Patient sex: M
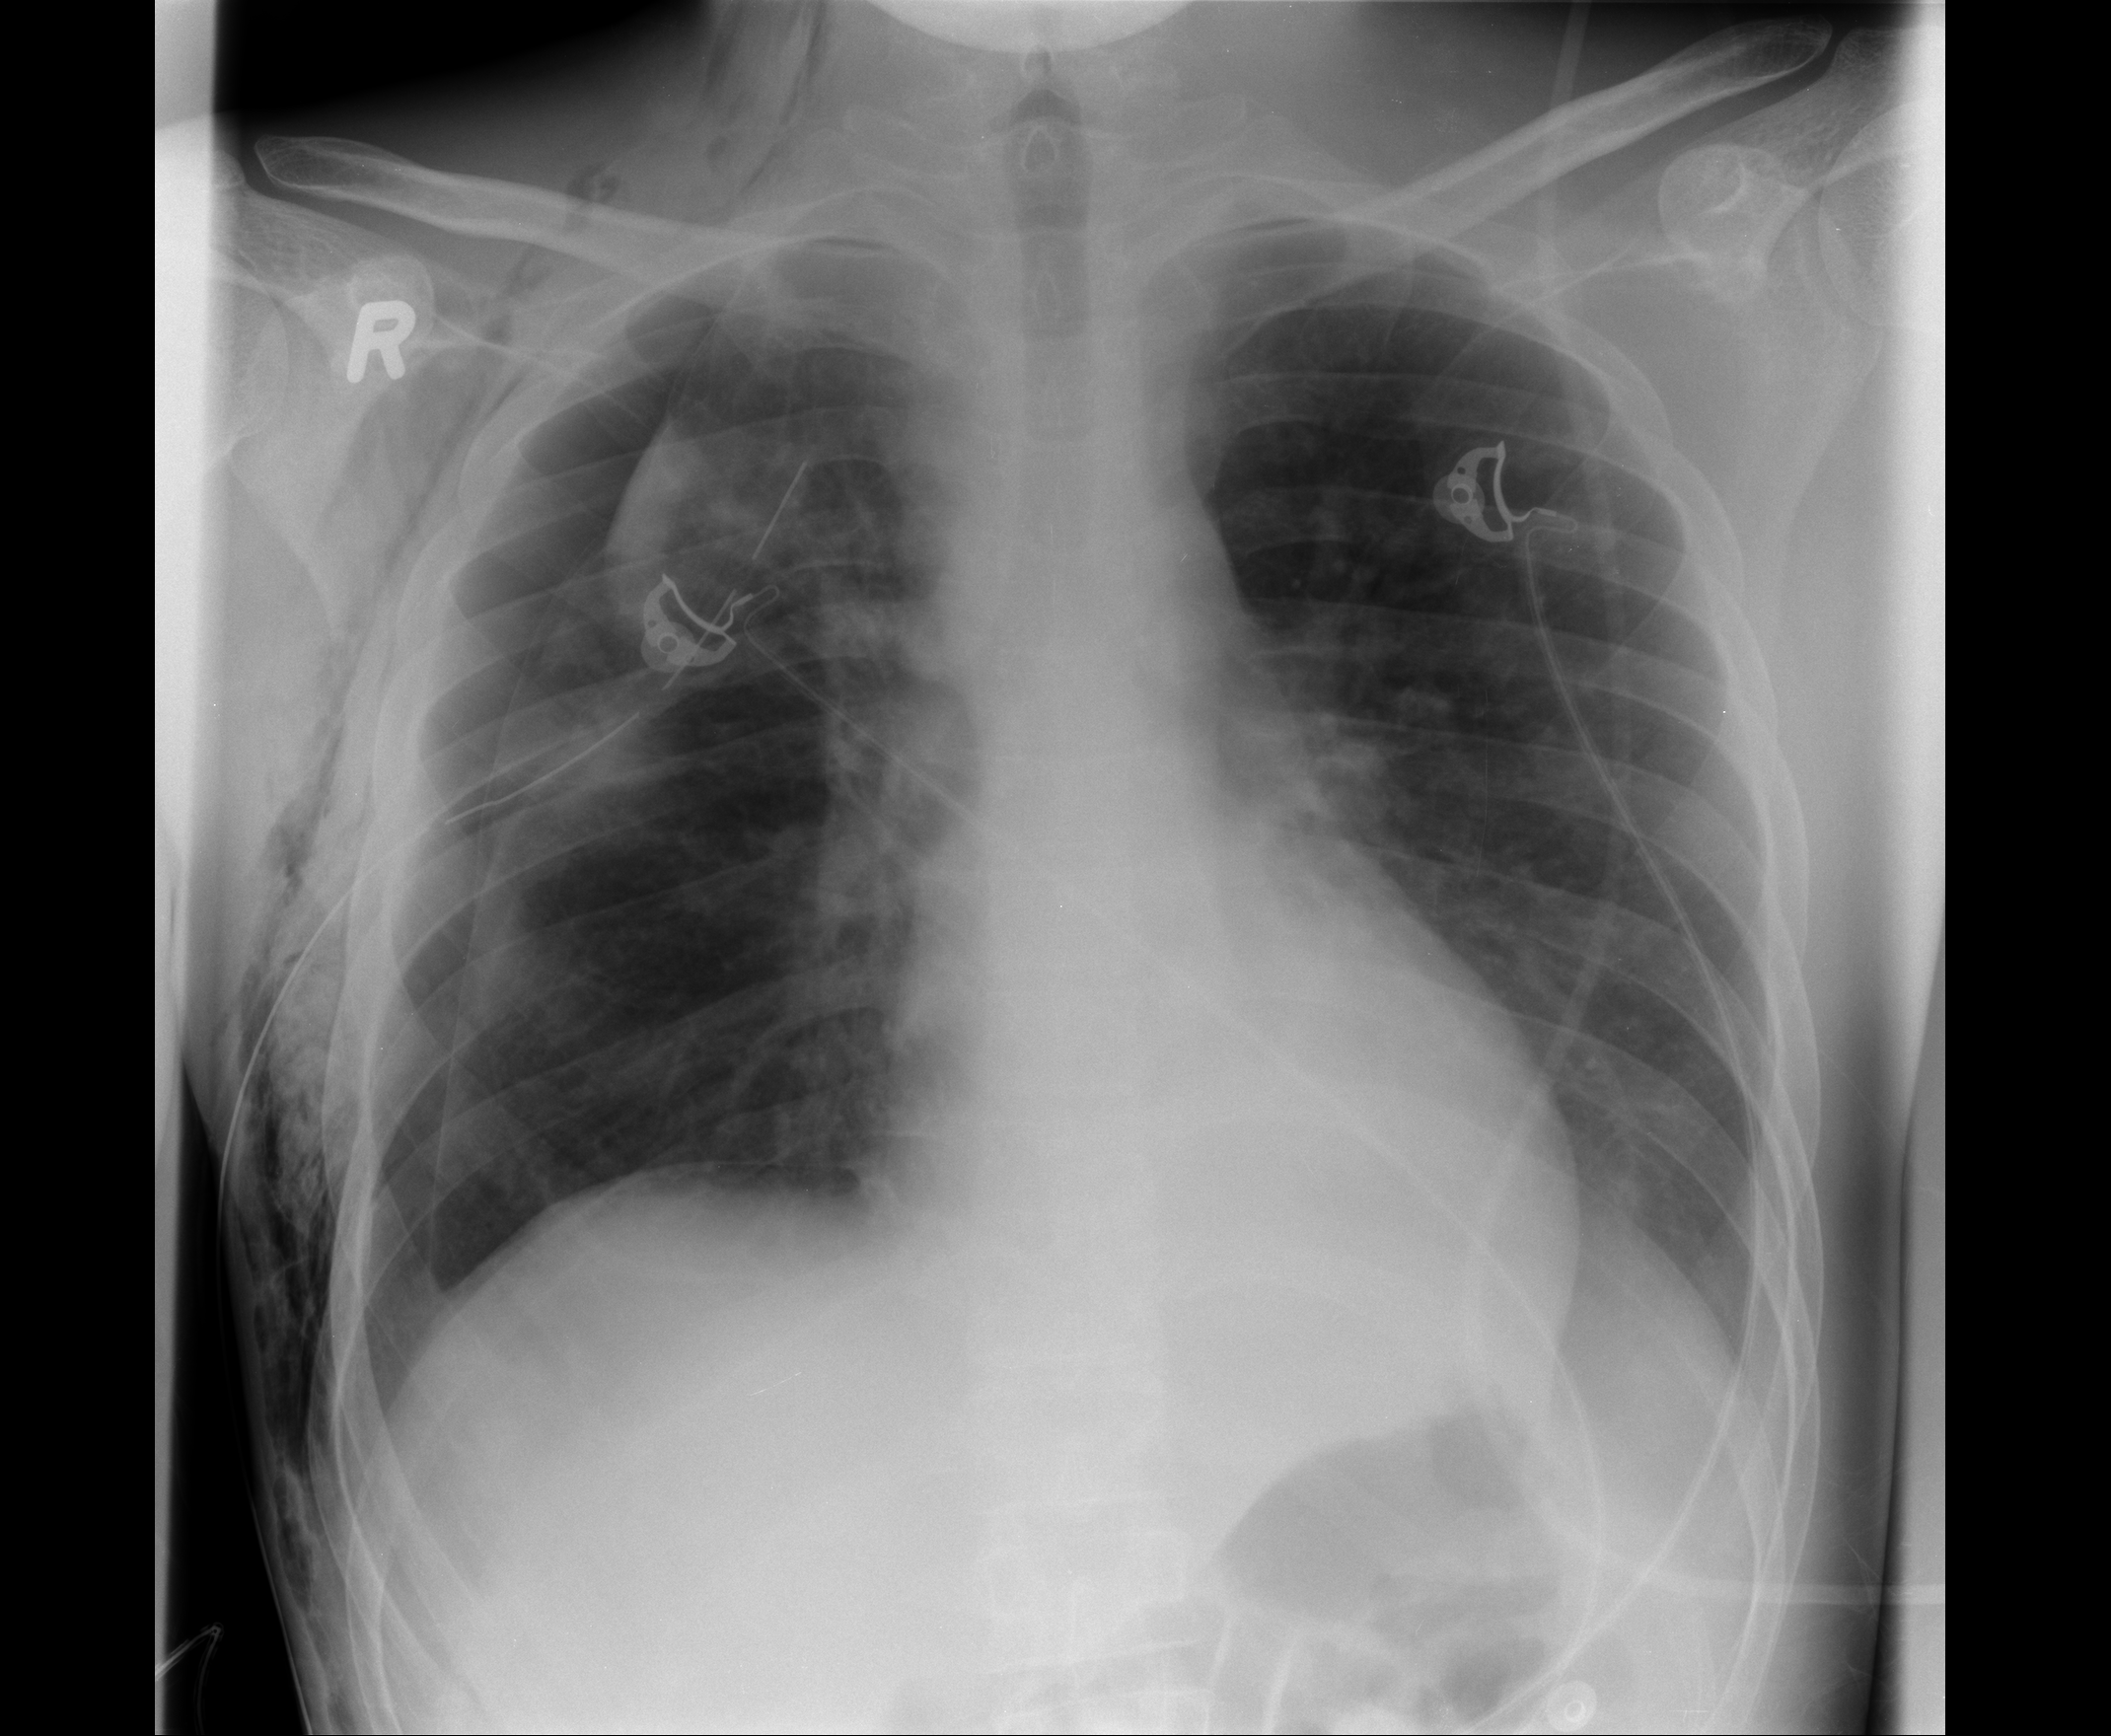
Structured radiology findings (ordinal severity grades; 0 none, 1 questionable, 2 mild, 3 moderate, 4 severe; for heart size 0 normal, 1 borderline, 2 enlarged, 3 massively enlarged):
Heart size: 0
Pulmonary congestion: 0
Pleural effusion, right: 0
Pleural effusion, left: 2
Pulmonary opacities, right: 0
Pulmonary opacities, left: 1
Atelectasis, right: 2
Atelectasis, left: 3